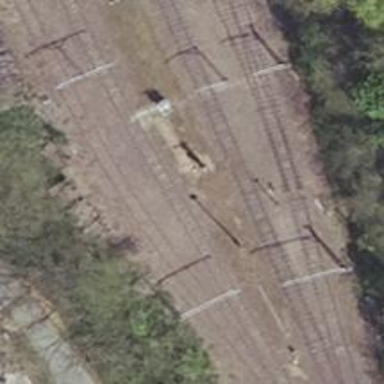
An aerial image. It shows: Preserved railway siding with electrified contact line for rail service.